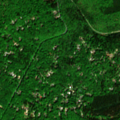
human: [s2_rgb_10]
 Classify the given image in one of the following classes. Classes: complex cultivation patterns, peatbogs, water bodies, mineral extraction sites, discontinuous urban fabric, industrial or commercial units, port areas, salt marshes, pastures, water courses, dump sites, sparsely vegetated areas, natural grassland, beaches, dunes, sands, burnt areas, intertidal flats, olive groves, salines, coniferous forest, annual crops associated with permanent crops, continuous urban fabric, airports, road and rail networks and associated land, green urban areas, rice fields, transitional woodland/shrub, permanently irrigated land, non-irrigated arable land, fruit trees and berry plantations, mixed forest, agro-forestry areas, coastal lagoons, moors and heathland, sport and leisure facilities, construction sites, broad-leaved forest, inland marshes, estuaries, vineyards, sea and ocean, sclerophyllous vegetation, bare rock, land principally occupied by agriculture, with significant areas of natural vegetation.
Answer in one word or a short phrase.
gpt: broad-leaved forest, coniferous forest, mixed forest